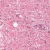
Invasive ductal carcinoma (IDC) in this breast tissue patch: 0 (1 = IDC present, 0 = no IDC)